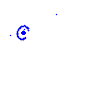
Particle: proton